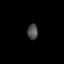
Tissue: lung
Cell type: Epithelial cells
Senescence score: 0.1571
Nuclear area (px): 161
Mean DAPI intensity: 77.304